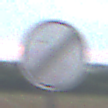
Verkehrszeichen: EndeSaemtlicherBegrenzungen
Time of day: SunriseSunset
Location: Outdoor (Nature)
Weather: PartlyCloudy
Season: NotSpecified
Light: Natural